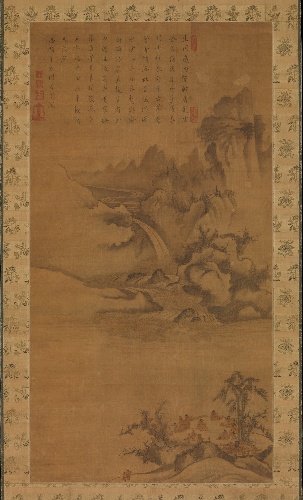
Title: 같은 해에 태어난 관리들의 친목 모임 조선|同庚契會圖 朝鮮|Gathering of government officials
Artist: Unidentified artist
Date: ca. 1551
Object type: Hanging scroll
Classification: Paintings
Medium: Hanging scroll; ink and color on silk
Culture: Korea
Period: Joseon dynasty (1392–1910)
Dimensions: Image: 51 x 26 3/4 in. (129.5 x 67.9 cm)
Overall with mounting: 82 1/2 x 33 1/4 in. (209.6 x 84.5 cm)
Overall with knobs: 82 1/2 x 36 in. (209.6 x 91.4 cm)
Department: Asian Art
Credit line: Purchase, Acquisitions Fund, and The Vincent Astor Foundation and Hahn Kwang Ho Gifts, 2008
Accession year: 2008
Repository: Metropolitan Museum of Art, New York, NY
Tags: Landscapes|Waterfalls|Mountains